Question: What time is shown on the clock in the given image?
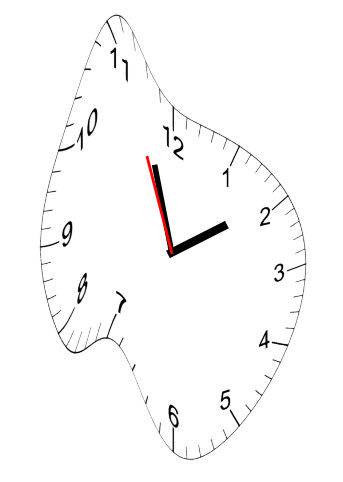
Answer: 01:56:56